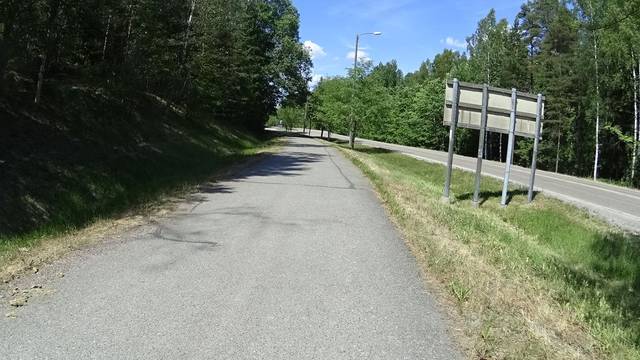
Region: Finland
Coordinates: 60.101, 23.542